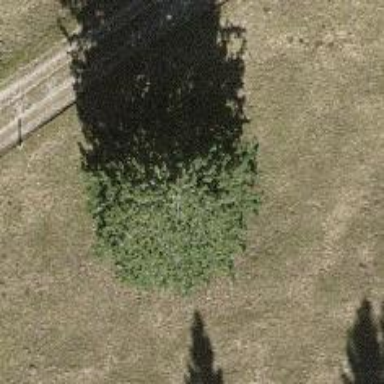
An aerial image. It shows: Single tag "natural: tree."